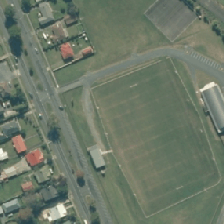
Land cover: urban_parkland